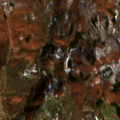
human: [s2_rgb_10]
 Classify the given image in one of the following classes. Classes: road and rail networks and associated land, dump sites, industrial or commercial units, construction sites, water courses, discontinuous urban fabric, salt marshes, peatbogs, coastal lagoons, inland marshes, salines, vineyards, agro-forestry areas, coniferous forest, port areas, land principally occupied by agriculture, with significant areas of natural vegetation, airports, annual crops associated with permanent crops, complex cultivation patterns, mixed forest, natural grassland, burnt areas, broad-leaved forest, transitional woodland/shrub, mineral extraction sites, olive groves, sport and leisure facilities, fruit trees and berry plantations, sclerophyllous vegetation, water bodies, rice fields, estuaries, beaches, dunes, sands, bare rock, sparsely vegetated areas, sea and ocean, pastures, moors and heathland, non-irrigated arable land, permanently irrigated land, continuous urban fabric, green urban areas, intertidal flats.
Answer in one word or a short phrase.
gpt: complex cultivation patterns, land principally occupied by agriculture, with significant areas of natural vegetation, broad-leaved forest